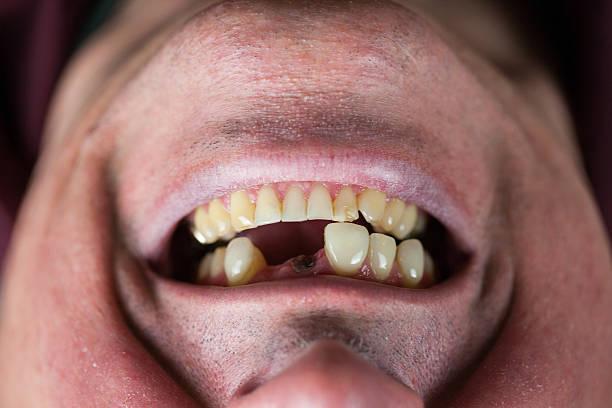
Condition: hypodontia